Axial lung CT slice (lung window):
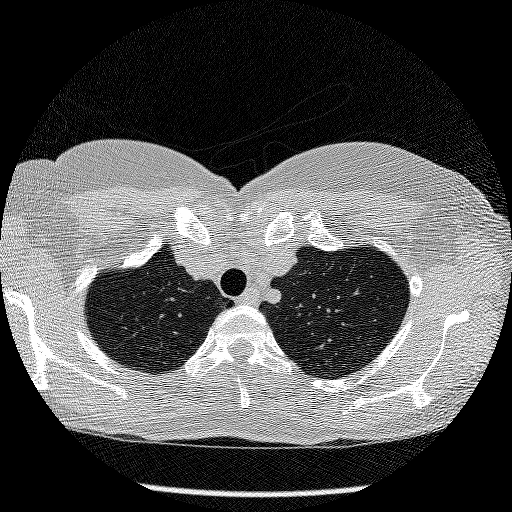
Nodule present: no